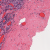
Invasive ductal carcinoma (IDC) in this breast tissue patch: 0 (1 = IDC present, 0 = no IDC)